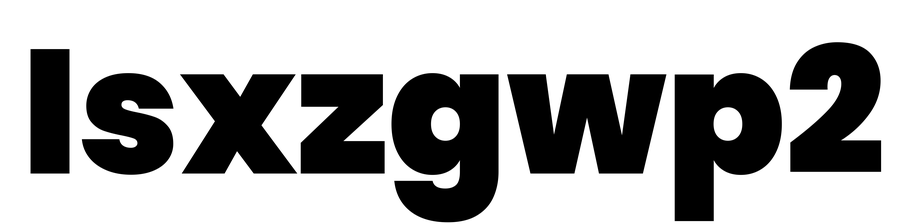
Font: Poppins-Black